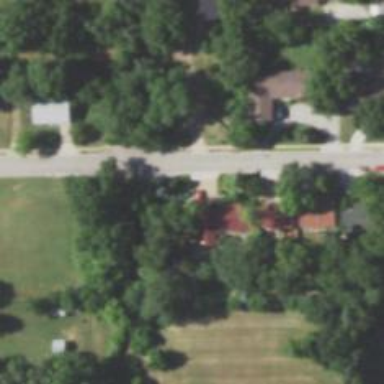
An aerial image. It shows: Residential road with bridge. There is sidewalk on the left side.